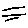
Label: line